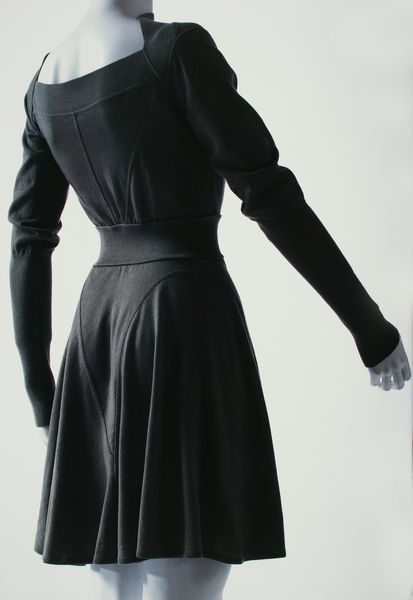
Titel: Kleid
Künstler: Azzedine Alaia
Standort: Kyoto (Japan)
Institution: Kyoto Costume Institute
Schlagwörter: hand, ausschnitt, frau, grau, kleid, licht, rücken, schwarz, weiss, gürtel, mode, rock, arm, arme, falten, faru, kragen, lang, ärmel, schlank, stoff, schulter, taille, hintern, rückenansicht, modell, nacken, falte, naht, abendkleid, foto, fotografie, schulterfrei, gang, hinten, puppe, kurz, unterhose, tailliert, slip, nähte, keid, fashion, schaufensterpuppe, abendmode, langärmlig, abnäher, kleines schwarzes, mini, minikleid, minirock, strassenkleid, modellkleid, glockenrock, cocktailkleid, cocktail, taillenbetont, langärmel, rückendecolleté, yves saint laurant